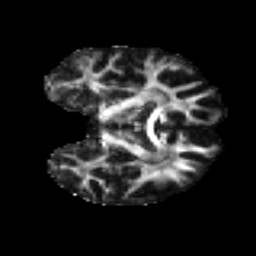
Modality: FA
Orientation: coronal
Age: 31
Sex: male
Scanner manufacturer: ge
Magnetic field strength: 3 T
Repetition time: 7.8 s
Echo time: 0.0606 s